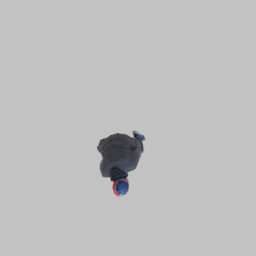
Label: people